Question: I am new to android developing.
I try to iterate through a Hashmap to create vertical linear layouts which always include one ImageView and one Button.
This works fine so far. To allocate the available space equal to all linear layouts i try to use the weight attribute. This also works. But unfortunately it creates a huge gap vertically between the Image and the button. I dont understand why. Any Idea?
'''
Iterator it = map.entrySet().iterator();
while (it.hasNext()) {
Map.Entry pair = (Map.Entry)it.next();
if(count%3==0){
if(linear!=null){
layout.addView(linear);
}
linear=new LinearLayout(getApplicationContext());
linear.setOrientation(LinearLayout.HORIZONTAL);
linear.setLayoutParams(layoutParams);
}
LinearLayout linear2=new LinearLayout(getApplicationContext());
LinearLayout.LayoutParams lp1 = new LinearLayout.LayoutParams(0,
LinearLayout.LayoutParams.WRAP_CONTENT, 1f);
lp1.setMargins(15, 0, 15, 0);
linear2.setLayoutParams(lp1);
linear2.setOrientation(LinearLayout.VERTICAL);
final String finalstring=(String)pair.getKey();
Button button = new Button(getApplicationContext());
button.setText((String)pair.getKey());
button.setClickable(false);
button.setBackgroundColor(getResources().getColor(R.color.friking_blue));
ImageView image = new ImageView(getApplicationContext());
new DownloadImageTask(image).execute((String)pair.getValue());
linear2.addView(image);
linear2.addView(button);
linear.addView(linear2);
linear2.setOnClickListener(new View.OnClickListener(){
public void onClick(View v){
Intent intent = new Intent(getApplicationContext(), Mycontacts.class);
intent.putExtra("category", finalstring);
startActivity(intent);
}
});
count++;
it.remove(); // avoids a ConcurrentModificationException
}
'''
Here's the image:

Thanks for any help!
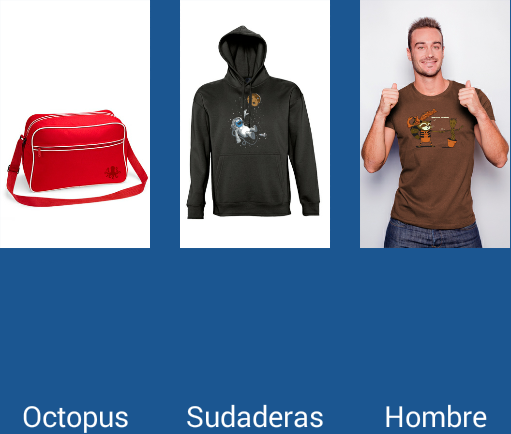
Answer: You need to specify 'scaleType' in your 'ImageView'.
After you create 'ImageView', call:
'''
image.setScaleType(ImageView.ScaleType.CENTER_CROP);
'''
or some other 'scaleType' so that it fills your entire view.